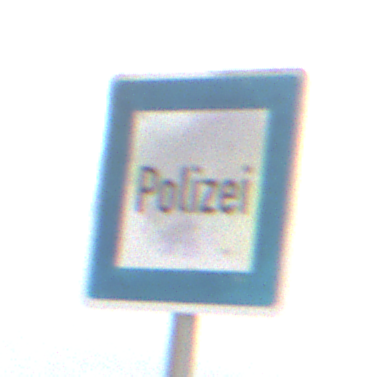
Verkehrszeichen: Polizei
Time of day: MorningAfternoon
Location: Outdoor (Nature)
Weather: Overcast
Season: NotSpecified
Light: Natural